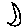
Label: moon